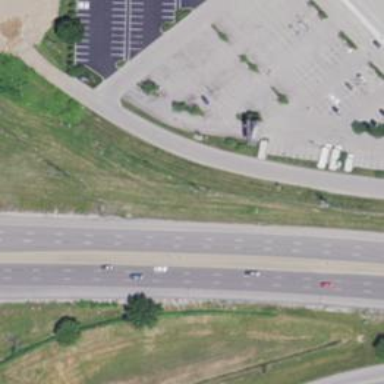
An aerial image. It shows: Trunk highway.